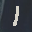
Label: 1